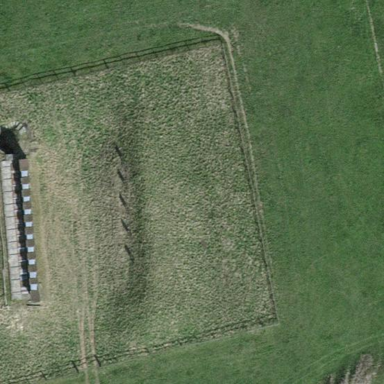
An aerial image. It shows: Fence.